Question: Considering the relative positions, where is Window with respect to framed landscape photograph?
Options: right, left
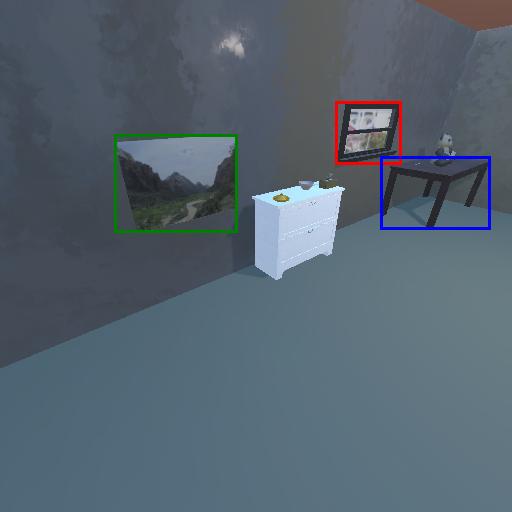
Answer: right